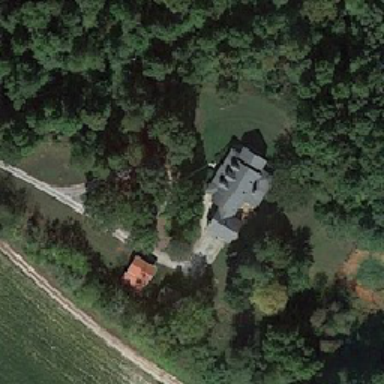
There is a house and a lawn lying in the forest which can access the road .